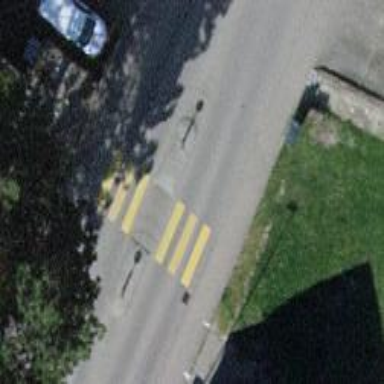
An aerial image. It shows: Uncontrolled zebra crossing with pedestrian island.